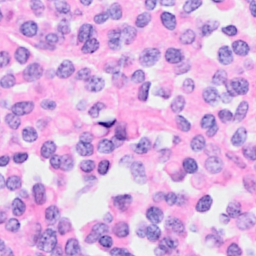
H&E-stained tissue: Breast